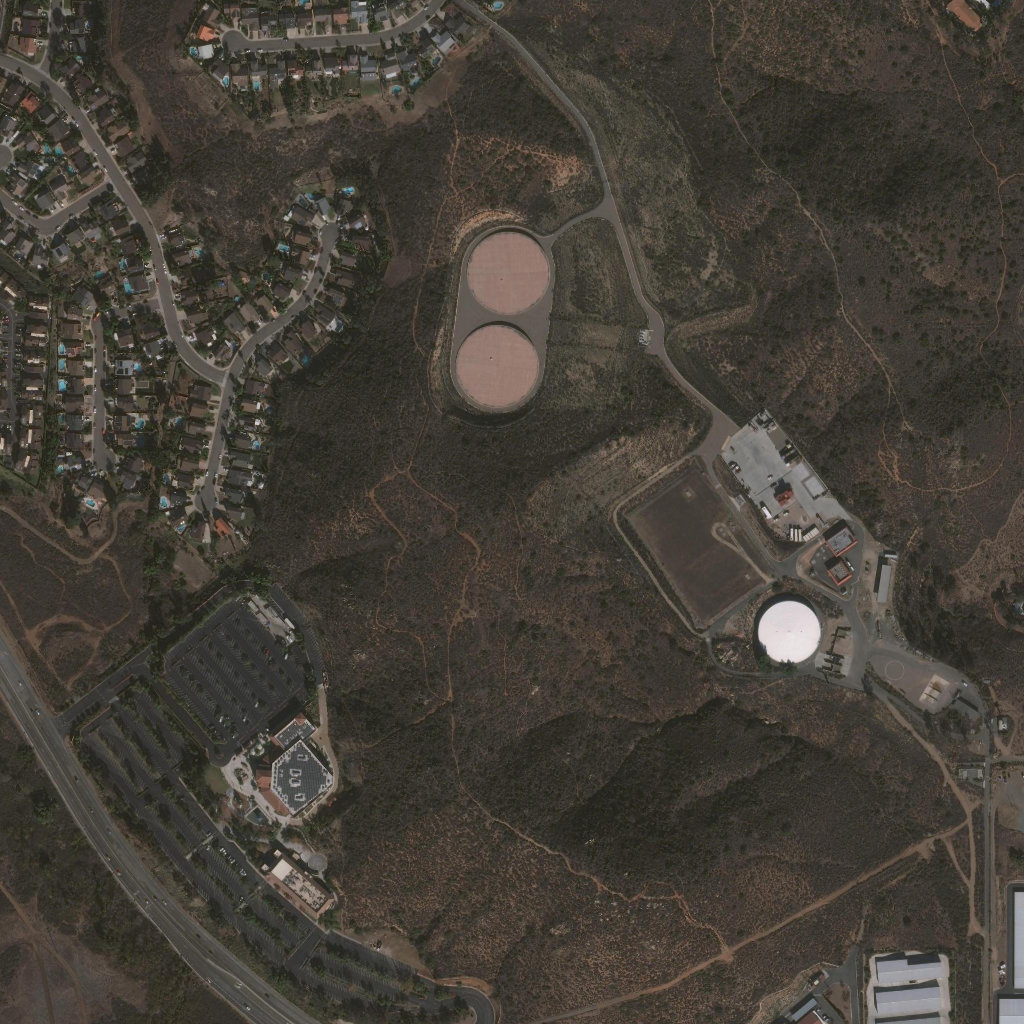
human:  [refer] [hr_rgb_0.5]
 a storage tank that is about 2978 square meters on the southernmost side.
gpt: <box>[[73, 58, 80, 64, 0]]</box>